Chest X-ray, AP view. Patient: 18 years old, sex M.
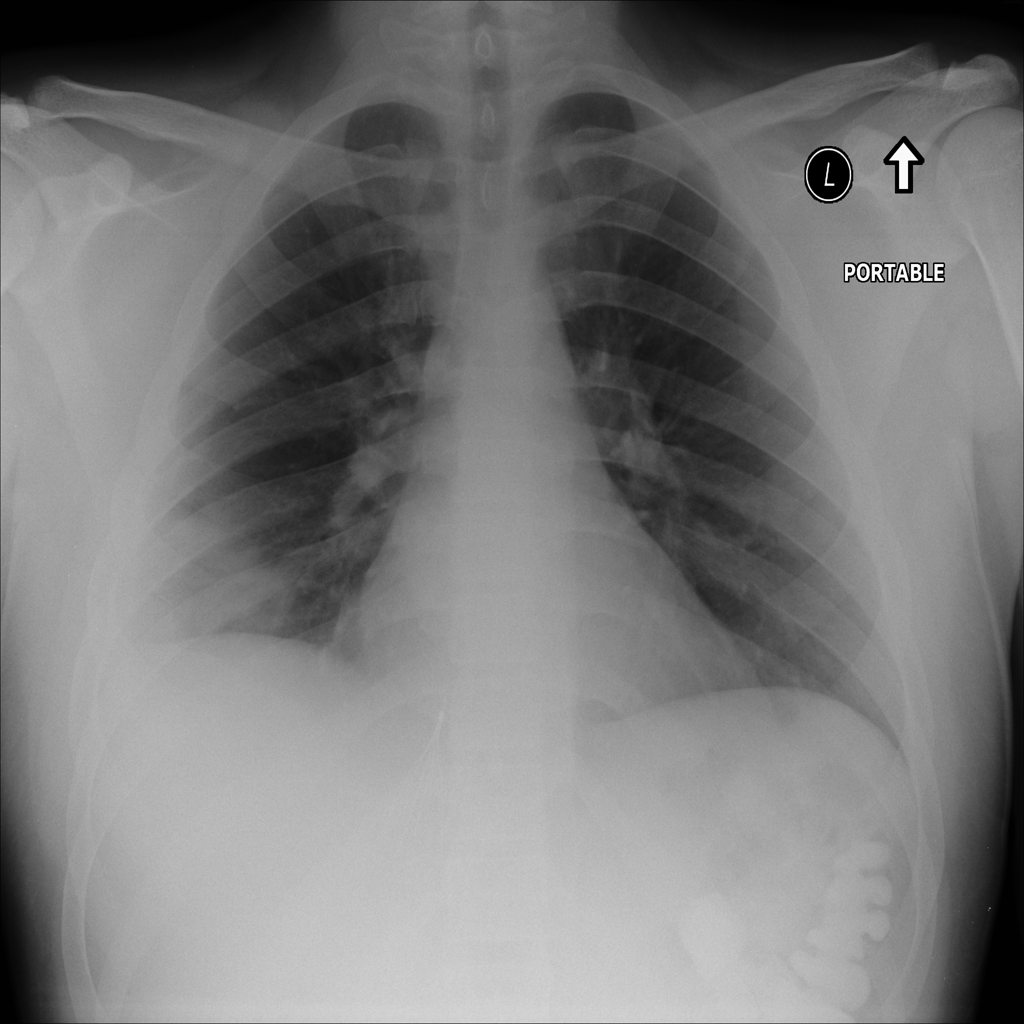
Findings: No Finding